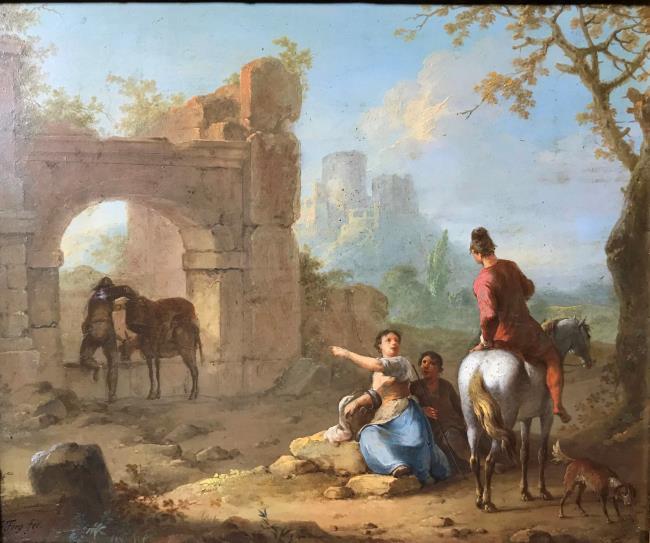
Title: Landscape with travelers at a ruin
Artist: Franz de Paula Ferg
Earliest date: 1710
Latest date: 1740
Genre: painting
Iconography: cattle
Keywords: hilly landscape, italianate, ruin, traveler, man, woman, resting, horseman, dog, horse, donkey, beast of burden, drinking (animal), pointing